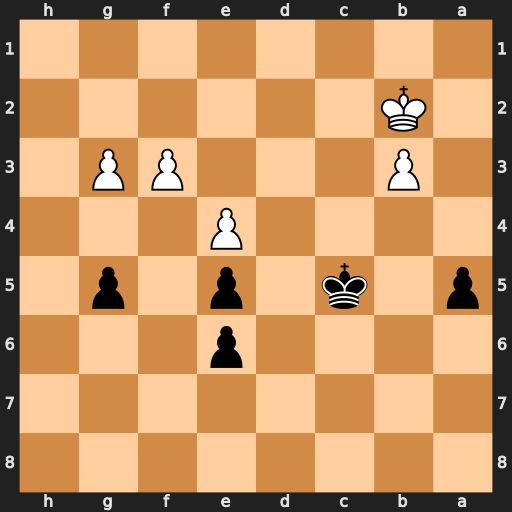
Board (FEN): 8/8/4p3/p1k1p1p1/4P3/1P3PP1/1K6/8
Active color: b
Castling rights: -
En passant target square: -
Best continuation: Kd4 Ka3 Ke3 Ka4 Kxf3